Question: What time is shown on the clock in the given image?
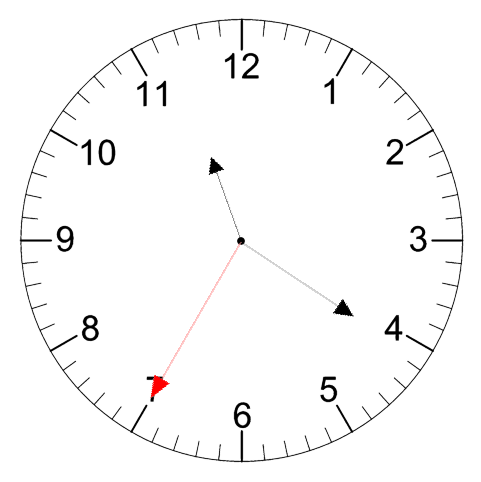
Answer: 11:20:35